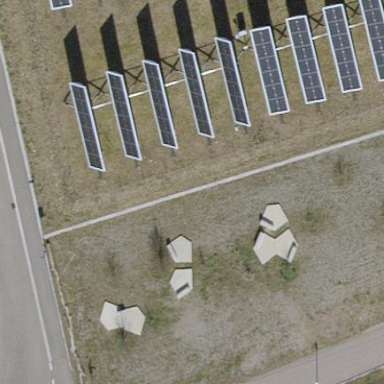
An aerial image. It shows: Solar power generator with photovoltaic panels.